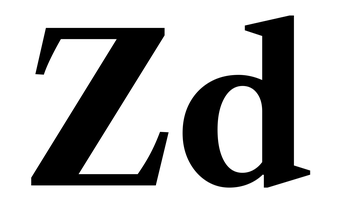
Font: LibreCaslonText_Bold